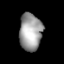
Tissue: lung
Cell type: Epithelial cells
Senescence score: 0.2005
Nuclear area (px): 820
Mean DAPI intensity: 158.562